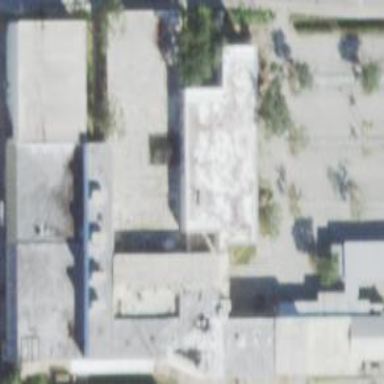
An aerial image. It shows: Building.